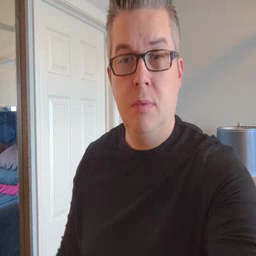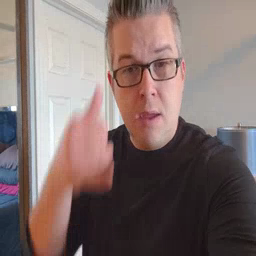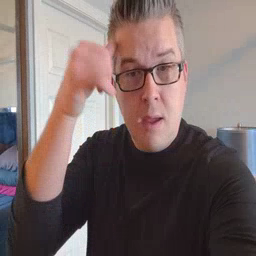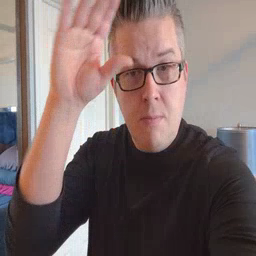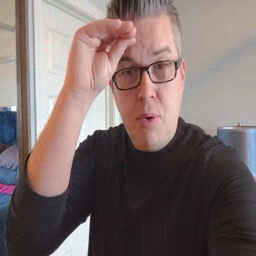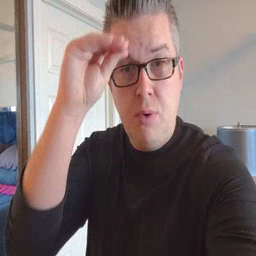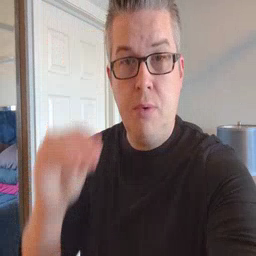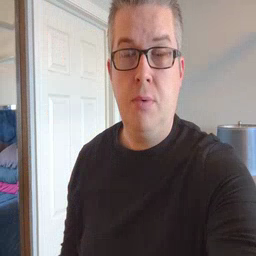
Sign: cowboy